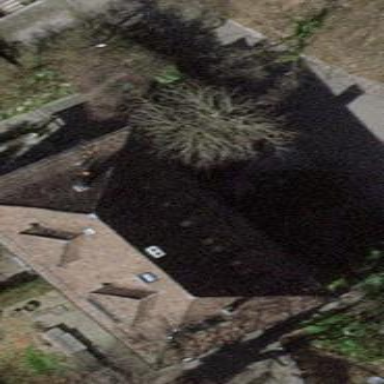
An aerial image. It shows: Building with hipped roof.